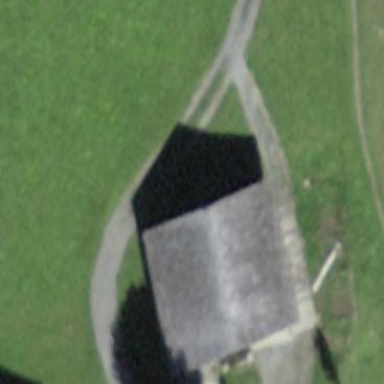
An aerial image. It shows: Rural barn.